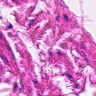
Metastatic tissue present: no